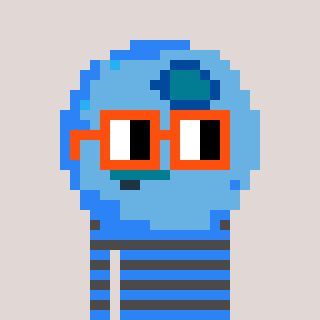
a pixel art character with square orange glasses, a blueberry-shaped head and a grayscale-colored body on a warm background